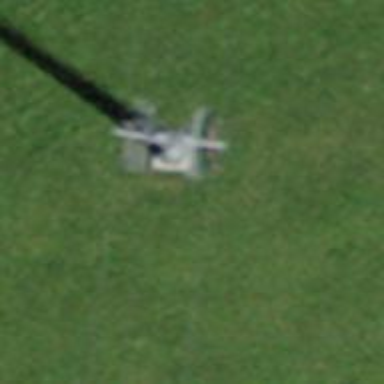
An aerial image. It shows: Pylon used for aerialway.